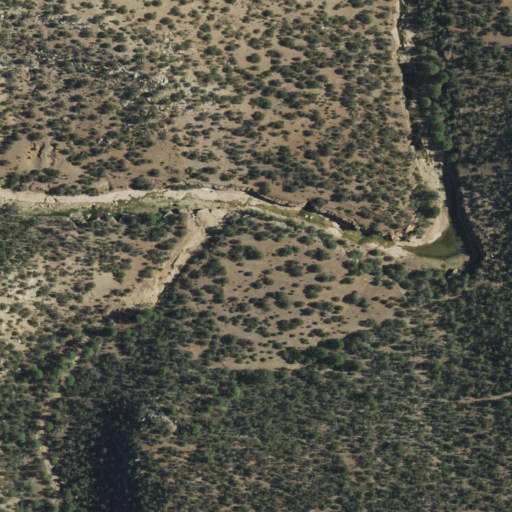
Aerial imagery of valley in New Mexico named Cañon Escovas containing shrub and evergreen forest